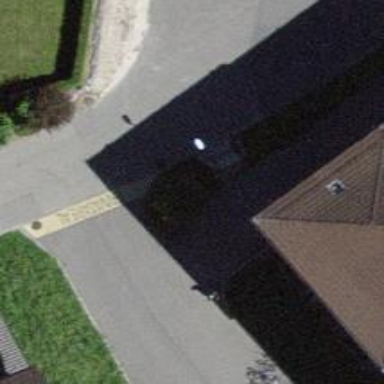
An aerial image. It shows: Power street cabinet.